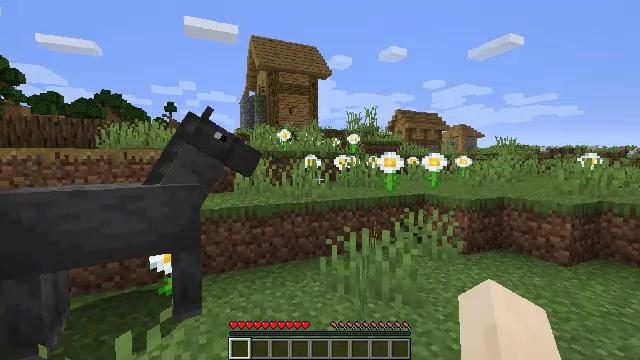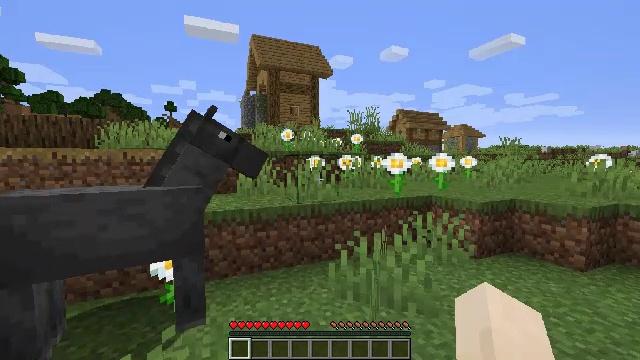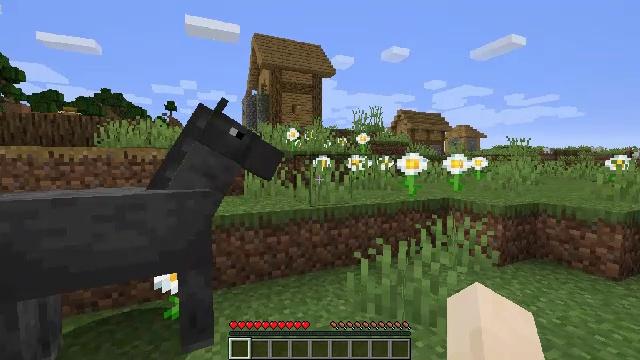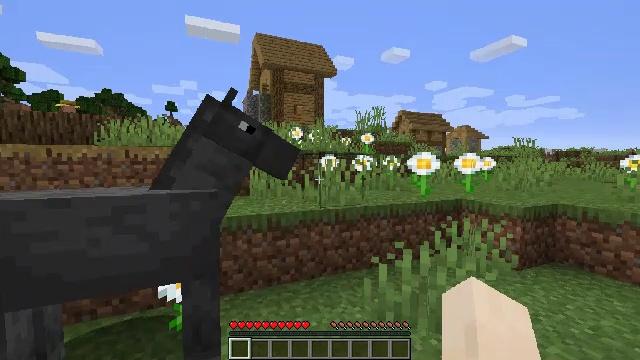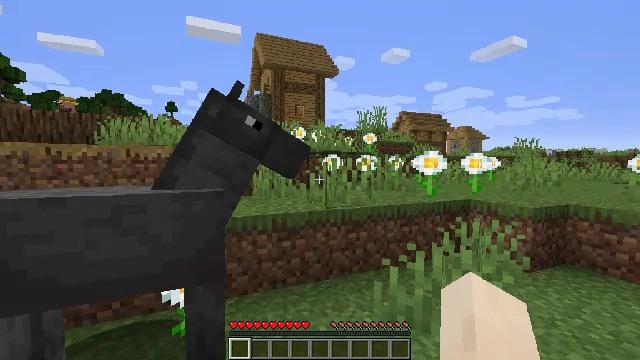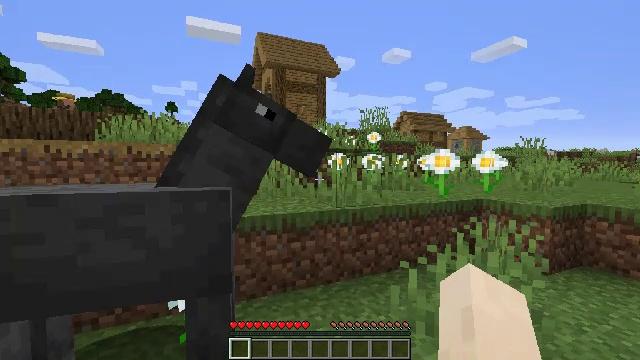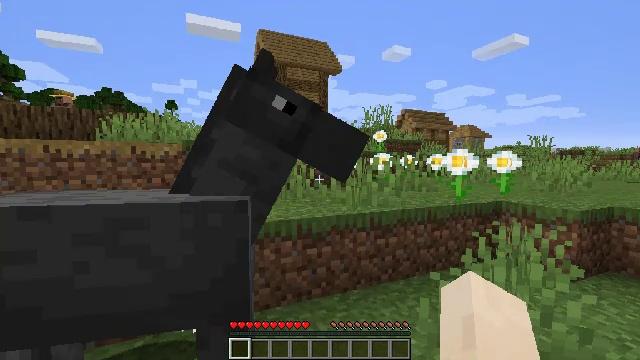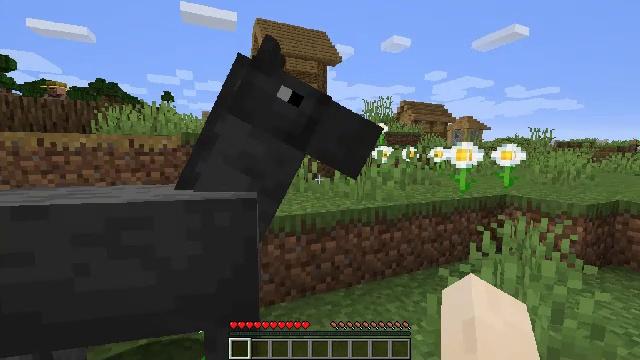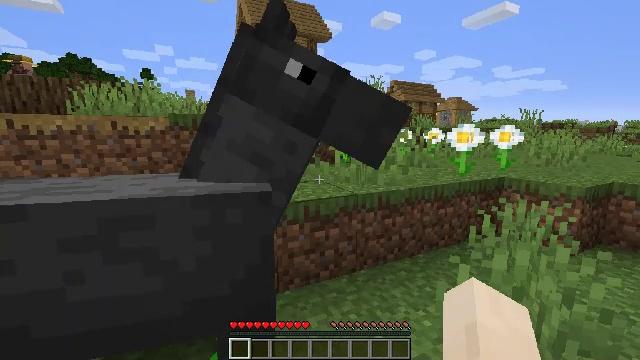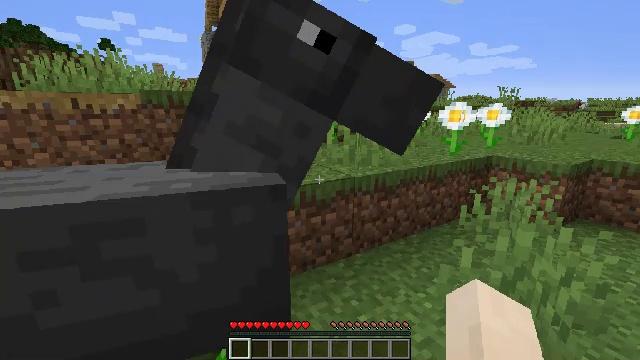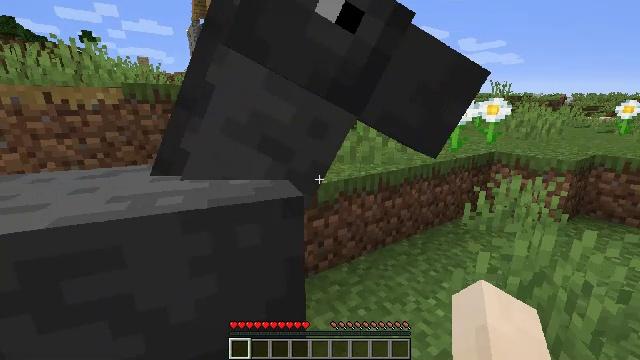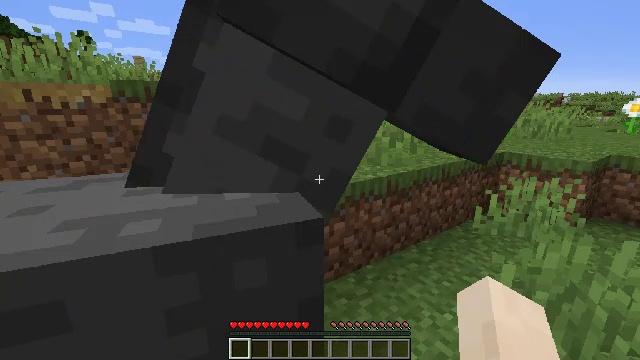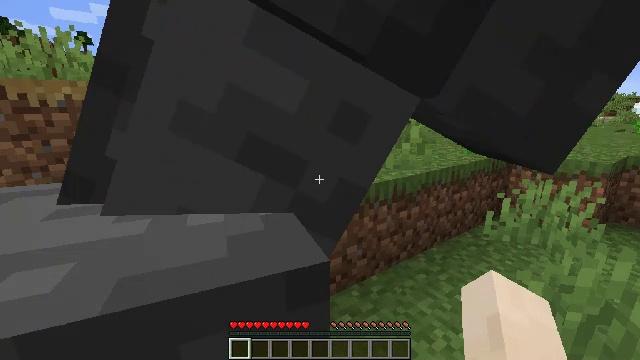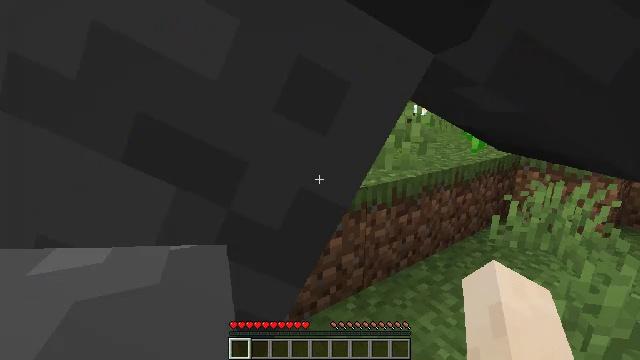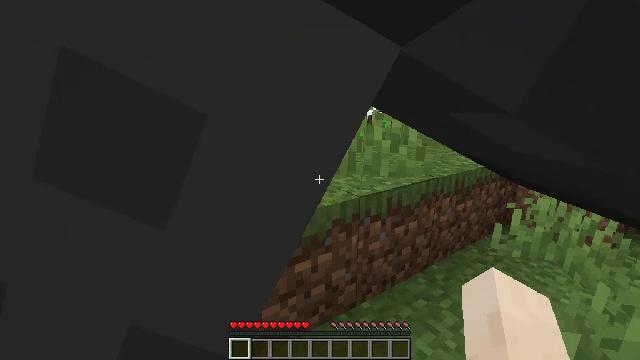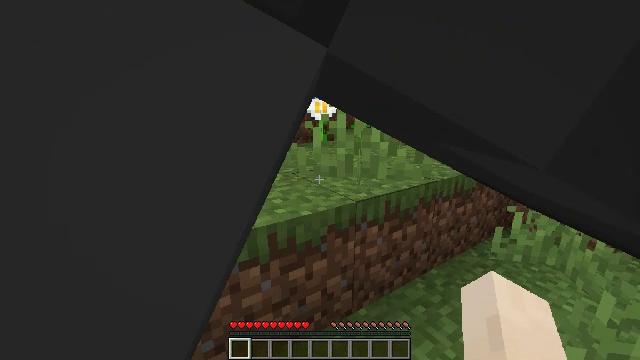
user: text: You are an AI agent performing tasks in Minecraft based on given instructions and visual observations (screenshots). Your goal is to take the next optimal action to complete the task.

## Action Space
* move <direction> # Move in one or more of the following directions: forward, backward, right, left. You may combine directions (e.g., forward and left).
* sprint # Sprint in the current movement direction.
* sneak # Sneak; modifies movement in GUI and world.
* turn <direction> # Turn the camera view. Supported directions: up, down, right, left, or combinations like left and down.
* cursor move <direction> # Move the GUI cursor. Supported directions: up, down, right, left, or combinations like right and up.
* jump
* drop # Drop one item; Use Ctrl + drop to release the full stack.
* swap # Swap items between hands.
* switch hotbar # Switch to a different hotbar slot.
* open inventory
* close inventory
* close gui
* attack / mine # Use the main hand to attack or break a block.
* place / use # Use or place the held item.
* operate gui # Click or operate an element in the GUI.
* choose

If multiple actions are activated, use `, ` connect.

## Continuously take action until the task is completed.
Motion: motion action
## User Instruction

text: Drop a lilac.
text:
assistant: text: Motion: move forward and move left
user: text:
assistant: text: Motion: move forward and move left
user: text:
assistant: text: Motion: move forward and move left
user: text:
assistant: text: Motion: move forward and move left
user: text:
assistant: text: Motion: move forward and move left
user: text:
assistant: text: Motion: move forward and move left
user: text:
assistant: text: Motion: move forward and move left, turn down
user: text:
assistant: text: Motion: move forward and move left, turn right and down
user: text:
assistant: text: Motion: move forward and move left, turn right and down
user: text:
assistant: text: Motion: move forward and move left, turn right and down
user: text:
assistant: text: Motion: move forward and move left
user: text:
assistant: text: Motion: move forward and move left
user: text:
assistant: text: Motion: move forward and move left
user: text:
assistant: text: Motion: move forward and move left
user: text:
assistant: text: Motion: move forward and move left
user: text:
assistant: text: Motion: move forward and move left
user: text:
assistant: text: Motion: move forward and move left
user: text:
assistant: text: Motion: move forward and move left
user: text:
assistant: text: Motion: move forward and move left
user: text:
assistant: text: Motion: move forward and move left
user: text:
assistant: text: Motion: move forward and move left
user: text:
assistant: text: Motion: move forward and move left
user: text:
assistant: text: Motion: move forward and move left
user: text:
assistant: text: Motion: move forward and move left
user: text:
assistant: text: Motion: move forward and move left
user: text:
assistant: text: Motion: move forward and move left
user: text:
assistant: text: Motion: move forward and move left, jump
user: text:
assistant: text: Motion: move forward and move left, jump
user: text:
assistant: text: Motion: move forward and move left, jump
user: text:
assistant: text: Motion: move forward and move left, jump